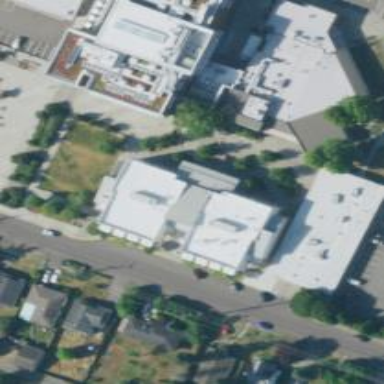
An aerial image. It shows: College building.